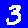
Digit: 3